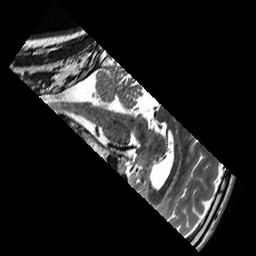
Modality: T2w
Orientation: sagittal
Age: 40
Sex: male
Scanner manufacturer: siemens
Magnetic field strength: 3 T
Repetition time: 6.1 s
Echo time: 0.104 s